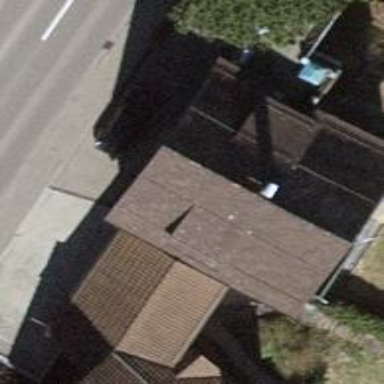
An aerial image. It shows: Simple and straightforward house.